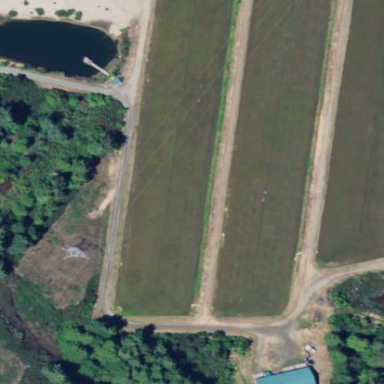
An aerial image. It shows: Farmland where cranberries are grown.